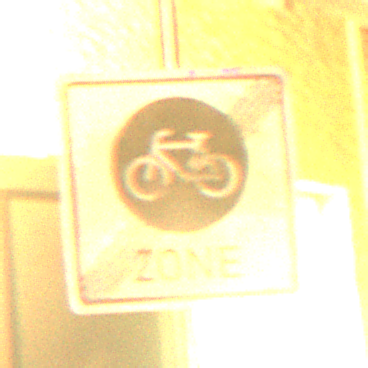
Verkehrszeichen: EndeFahrradzone
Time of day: Night
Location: Outdoor (Urban)
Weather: Clear
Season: NotSpecified
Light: Artificial